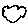
Label: cloud